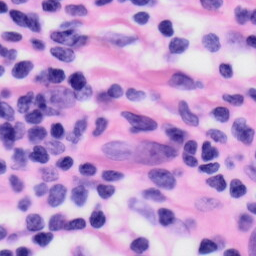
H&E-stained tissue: Skin